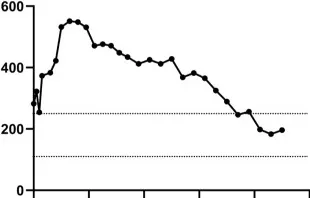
The trends of laboratory test results. The levels of TNI, BNP, LDH, and CK-MB were mildly higher than normal before surgery, significantly increased within 10 days after tumor resection, and 3 months later, returned to be normal (A-D). Horizontal dashed black lines in each graph designate the upper and lower limits of the normal range for each variable, as determined by the Beijing Tongren Hospital Clinical Hematology Laboratory.
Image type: chart (chart)